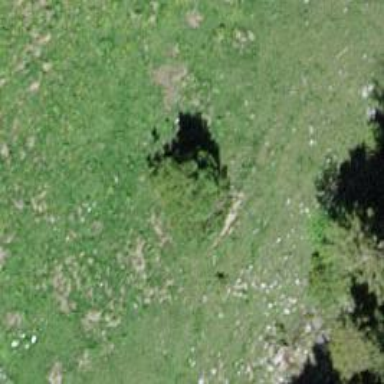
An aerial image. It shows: Needle-leaved tree in natural setting.